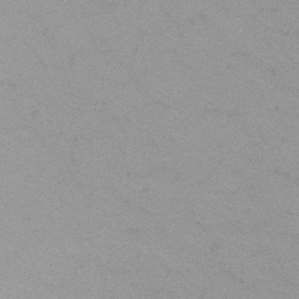
Label: frost